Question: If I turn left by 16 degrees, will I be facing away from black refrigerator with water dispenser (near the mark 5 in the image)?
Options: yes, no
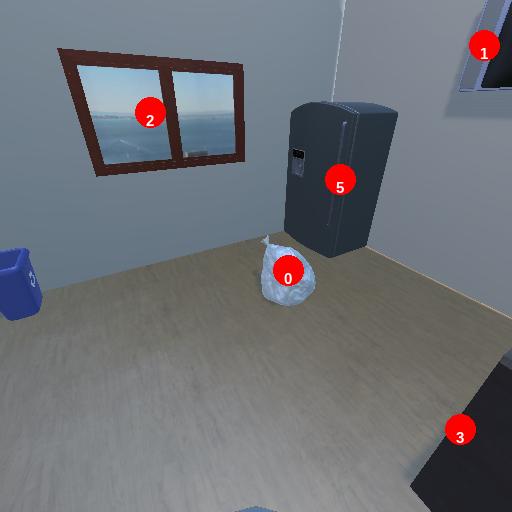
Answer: yes